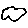
Label: cloud